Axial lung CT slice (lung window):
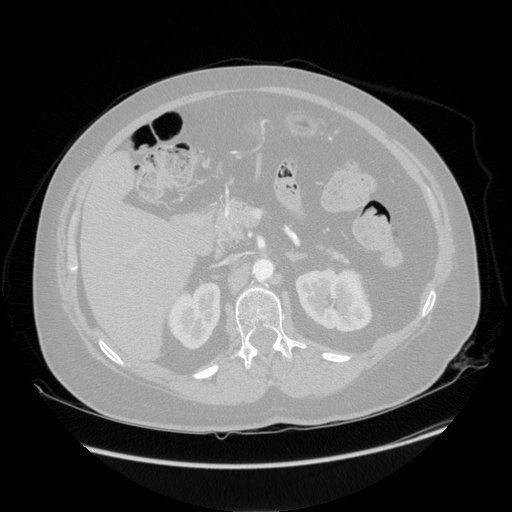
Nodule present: no